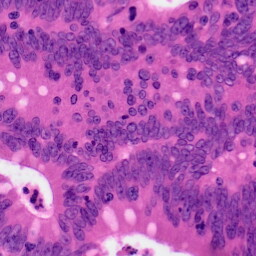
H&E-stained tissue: Colon